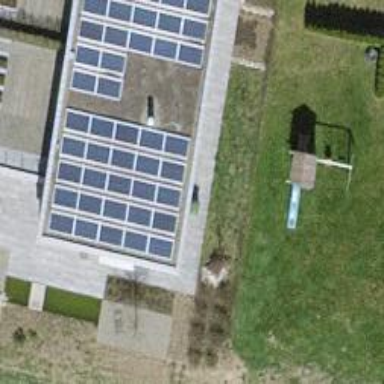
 consisting of solar photovoltaic panels."